Question: I have this condition set up at the top of my ASP MVC3 web page. For whatever reason, however, the program falls through, each and every time, into the 'else' statement and labels the page results as being complete. We are testing right now, so there are only two records in the table the model is pulling from, and both have an 'I' in the 'RecordStatus' field.
I have tested to see if the 'Model' object being returned is null, and it is not. I have also tested for the value inside 'Model.RecordStatus' and found that it will output an 'I'.
If anyone can see something I'm missing it would be appreciated. Thanks
EDIT
RecordStatus will always equal either an 'I' for 'Incomplete' or a 'C' for 'Complete'. They will always be uppercase.
'''
@model Monet.Models.AgentTransmission
@{
ViewBag.Title = "Edit";
}
<div>
<script src="@Url.Content("~/Scripts/jquery.validate.min.js")" type="text/javascript"></script>
<script src="@Url.Content("~/Scripts/jquery.validate.unobtrusive.min.js")" type="text/javascript"></script>
@using (Html.BeginForm())
{
@Html.ValidationSummary(true)
<h2>Edit Agent - Record Status:
@if (Model.RecordStatus.Equals("I") || String.IsNullOrWhiteSpace(Model.RecordStatus))
{
<span style="color:Red;">Not Saved</span>
}
else
{
<span style="color:Black;">Complete</span>
}
</h2>
'''
Screen shot:

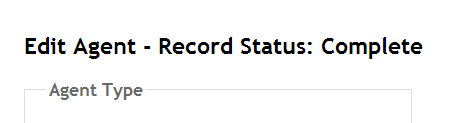
Answer: This was solved, per the suggestion in the comments, by eliminating any potential white space. Below is the syntax:
'''
Model.RecordStatus.Trim().Equals("I")
'''